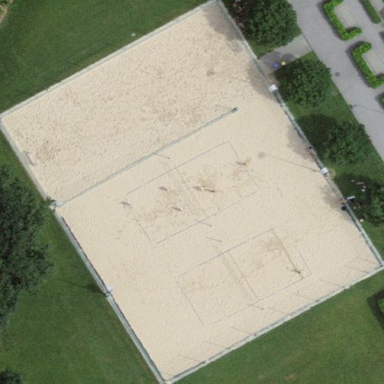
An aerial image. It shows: Sandy pitch for beach volleyball.